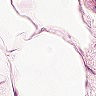
Metastatic tissue present: no